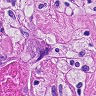
Metastatic tissue present: yes